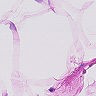
Metastatic tissue present: no